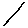
Label: line